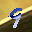
Label: 9